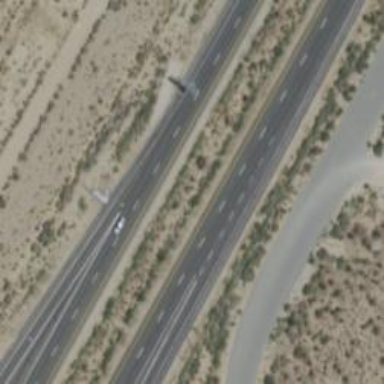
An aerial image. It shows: Trunk highway with expressway features.